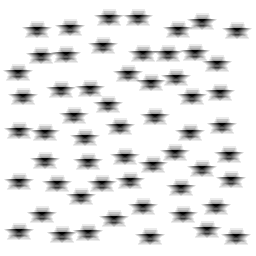
Squares: 0
Triangles: 0
Stars: 57
Total shapes: 57